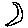
Label: moon